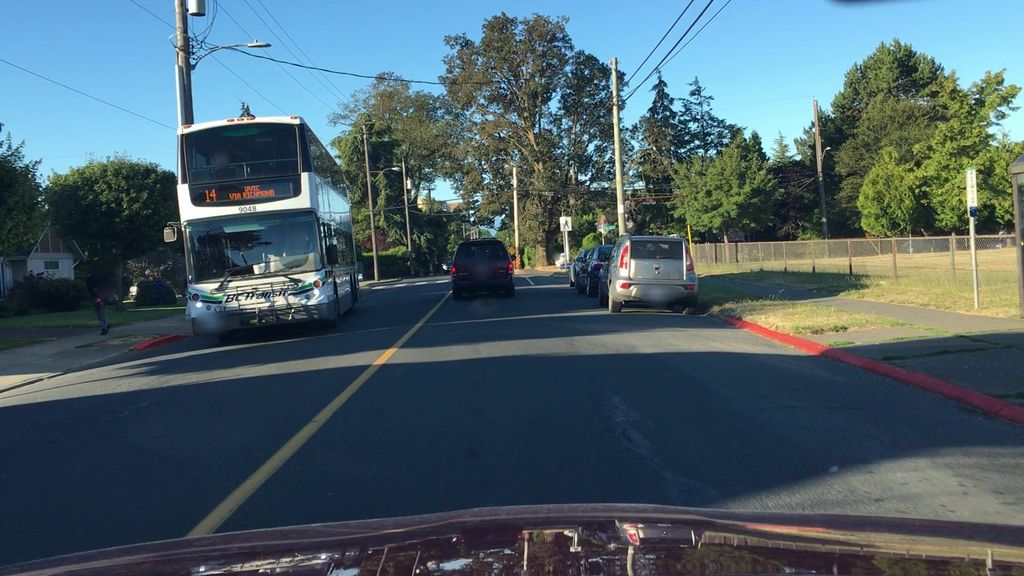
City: victoria